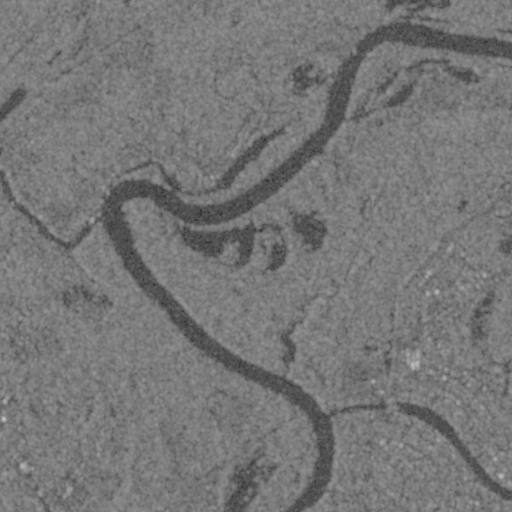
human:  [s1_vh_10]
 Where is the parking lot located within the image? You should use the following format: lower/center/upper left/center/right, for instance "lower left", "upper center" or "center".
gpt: The parking lot is located in the lower right of the image.
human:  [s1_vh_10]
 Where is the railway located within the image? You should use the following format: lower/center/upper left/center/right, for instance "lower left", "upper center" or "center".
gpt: The railway is located in the lower right of the image.
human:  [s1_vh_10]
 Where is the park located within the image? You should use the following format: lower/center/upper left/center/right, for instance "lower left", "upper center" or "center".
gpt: There is no park in the image.

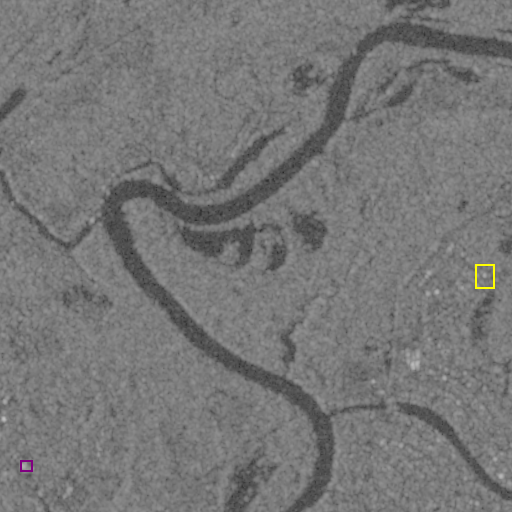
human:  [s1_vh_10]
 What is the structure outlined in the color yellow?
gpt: The structure outlined in yellow is a park.
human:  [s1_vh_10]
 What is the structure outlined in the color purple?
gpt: The structure outlined in purple is a building.
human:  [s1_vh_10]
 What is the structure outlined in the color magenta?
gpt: There is no magenta outline.